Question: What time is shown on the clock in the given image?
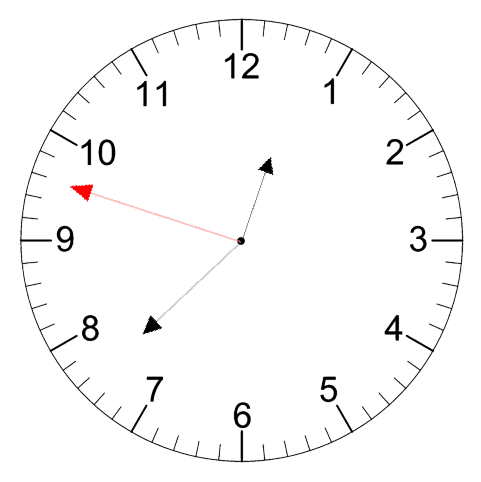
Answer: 12:37:48